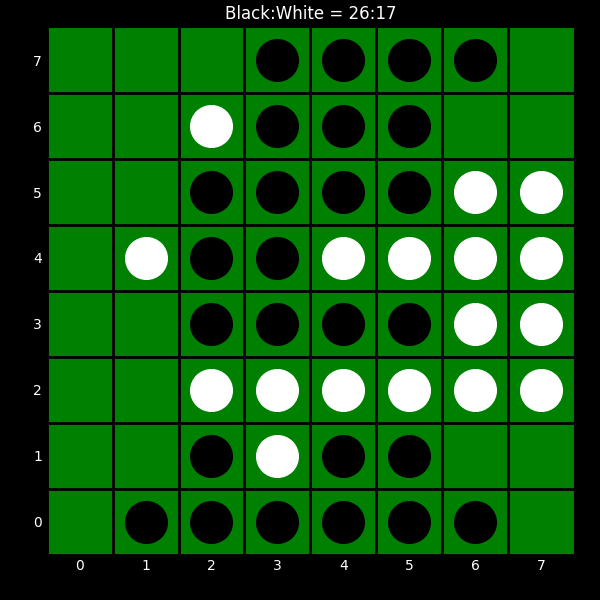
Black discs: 26
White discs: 17